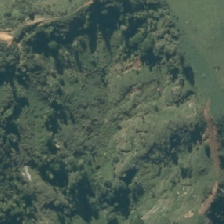
Land cover: broadleaved_indigenous_hardwood